【题型】填空题　【知识点】平面几何　【难度】easy
阅读并填空：

如图，$\triangle ABC$ 是等边三角形，$BD$ 是 $AC$ 边上的高，延长 $BC$ 到点 $E$，使得 $CE = CD$，那么 $DB = DE$，为什么？

解：因为 $AB = AC = BC$ （已知）

所以 $\angle A = \angle ABC = \angle ACB = 60^\circ$

又因为 $BD$ 是边 $AC$ 上的高（已知）

所以 $\angle DBC = \frac{1}{2}\angle ABC = 30^\circ$ （\quad）

由 $CD = CE$

得 $\angle E = \underline{\hspace{2cm}}$ （\quad）

因为 $\angle ACB = \angle E + \underline{\hspace{2cm}}$ （\quad）

所以 $2\angle E = 60^\circ$

得 $\angle E = 30^\circ$

得 $\angle DBC = \angle E$

所以 $DB = DE$ （\quad）
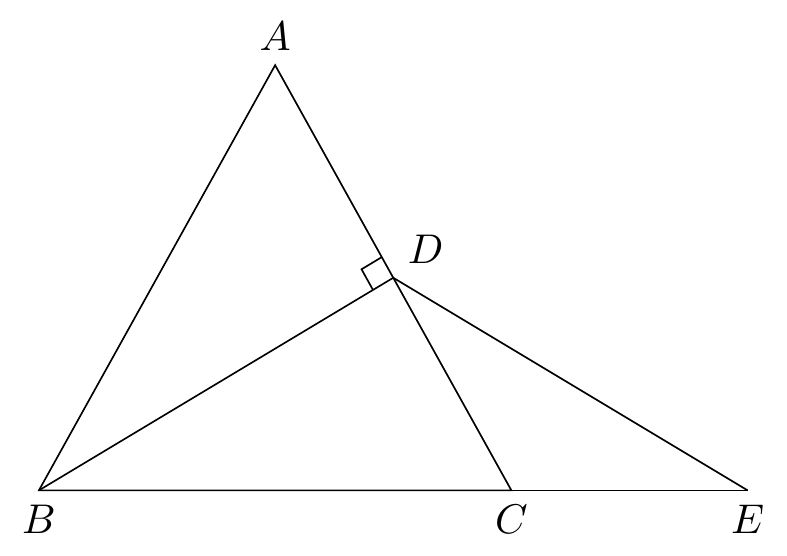
【解答】
因为 $AB = AC = BC$（已知）

所以 $\angle A = \angle ABC = \angle ACB = 60^\circ$

又因为 $BD$ 是边 $AC$ 上的高（已知）

所以 $\angle DBC = \frac{1}{2} \angle ABC = 30^\circ$（等腰三角形三线合一）

由 $CD = CE$

得 $\angle E = \angle CDE$（等边对等角）

因为 $\angle ACB = \angle E + \angle CDE$（三角形的外角等于与它不相邻的两个内角的和）

所以 $2\angle E = 60^\circ$

得 $\angle E = 30^\circ$

得 $\angle DBC = \angle E$

所以 $DB = DE$（等角对等边）

故答案为：等腰三角形三线合一；$\angle CDE$；等边对等角；$\angle CDE$；三角形的外角等于与它不相邻的两个内角的和；等角对等边。